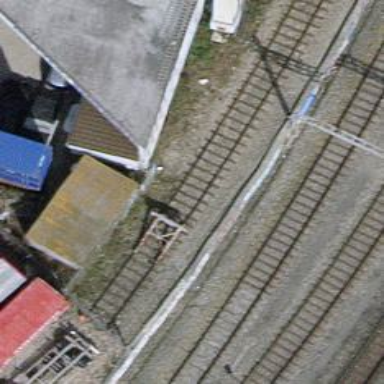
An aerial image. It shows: Railway buffer stop.